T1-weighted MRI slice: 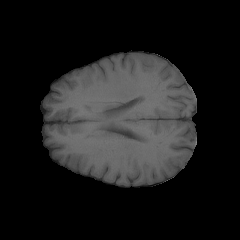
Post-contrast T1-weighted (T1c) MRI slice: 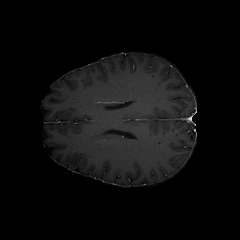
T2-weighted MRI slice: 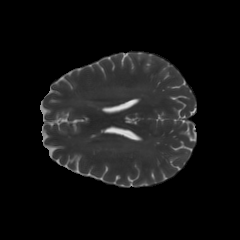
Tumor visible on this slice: no